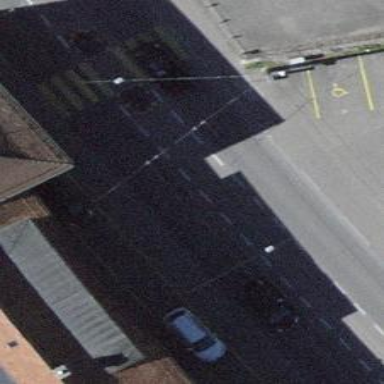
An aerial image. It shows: Secondary road with asphalt surface and trolley wires.